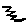
Label: zigzag